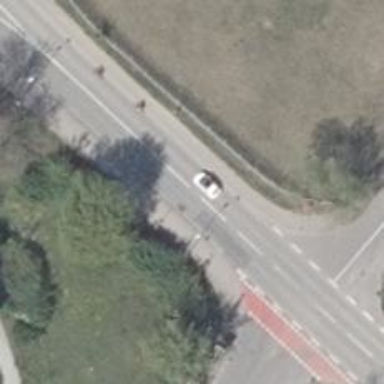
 featuring cycle track on the right side."